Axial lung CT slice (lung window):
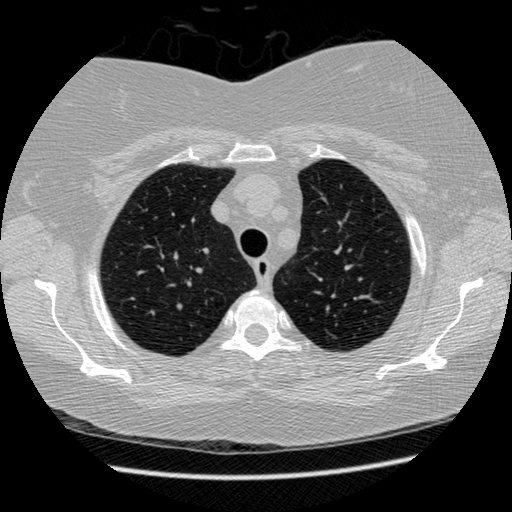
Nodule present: no